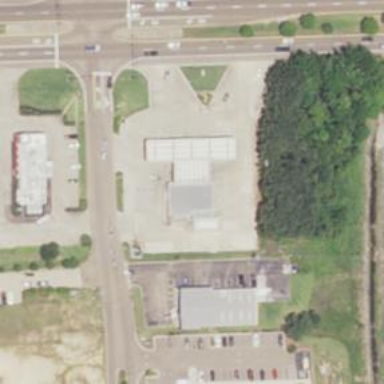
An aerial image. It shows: Convenience shop.